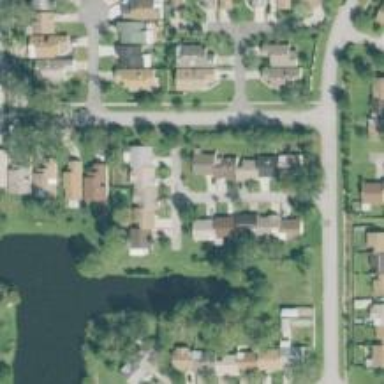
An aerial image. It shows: Residential road.